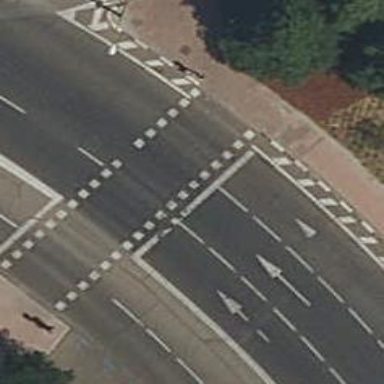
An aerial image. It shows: Zebra crossing with traffic signals.